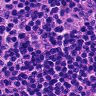
Metastatic tissue present: no